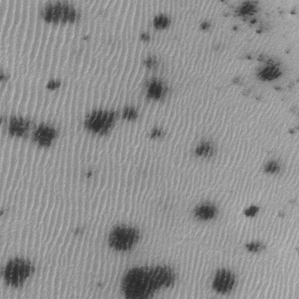
Label: frost